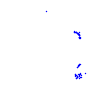
Particle: proton